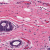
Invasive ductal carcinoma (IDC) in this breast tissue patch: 0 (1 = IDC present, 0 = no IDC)